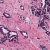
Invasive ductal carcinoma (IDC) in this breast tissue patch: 1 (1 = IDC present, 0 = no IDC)